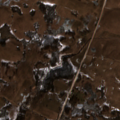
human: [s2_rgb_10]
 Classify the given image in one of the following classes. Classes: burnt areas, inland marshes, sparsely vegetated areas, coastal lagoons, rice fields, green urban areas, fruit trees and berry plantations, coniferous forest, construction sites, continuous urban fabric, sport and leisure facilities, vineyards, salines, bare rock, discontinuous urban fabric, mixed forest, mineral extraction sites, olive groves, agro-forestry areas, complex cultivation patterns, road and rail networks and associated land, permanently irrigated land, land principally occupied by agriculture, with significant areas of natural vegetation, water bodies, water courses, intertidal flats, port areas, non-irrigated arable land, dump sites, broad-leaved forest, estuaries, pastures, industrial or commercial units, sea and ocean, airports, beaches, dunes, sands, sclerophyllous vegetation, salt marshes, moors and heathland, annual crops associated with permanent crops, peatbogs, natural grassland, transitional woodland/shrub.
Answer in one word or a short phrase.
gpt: non-irrigated arable land, pastures, land principally occupied by agriculture, with significant areas of natural vegetation, transitional woodland/shrub